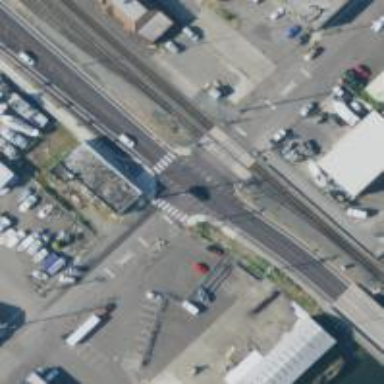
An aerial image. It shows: Level crossing along the railway.